Question: In my application I am showing one table layout as shown in this image:

This is my output. In that row is divied ,now I want is to have a vertical division in to 2 halves. Is it possible to have in table layout? Help me please. Thanks in advance.
'''
<?xml version="1.0" encoding="utf-8"?>
<LinearLayout xmlns:android="http://schemas.android.com/apk/res/android"
android:layout_width="wrap_content"
android:layout_height="fill_parent"
android:orientation="vertical" >
<TableLayout
android:id="@+id/tablelayout"
android:layout_width="fill_parent"
android:layout_height="wrap_content"
android:paddingRight="2dip"
android:stretchColumns="4" >
<TableRow>
<TextView
android:layout_width="0dip"
android:layout_height="wrap_content"
android:layout_weight="1"
android:text="Income" >
</TextView>
<TextView
android:layout_width="0dip"
android:layout_height="wrap_content"
android:layout_weight="1"
android:text="Expense" >
</TextView>
</TableRow>
<TableRow
android:layout_width="fill_parent"
android:layout_height="wrap_content" >
<View
android:id="@+id/line1"
android:layout_width="wrap_content"
android:layout_height="1dip"
android:layout_weight="1"
android:background="#FF909090"
android:padding="2dip" />
</TableRow>
<TableRow
android:id="@+id/tablerowhouse"
android:layout_marginTop="30px" >
<TextView
android:id="@+id/text40"
android:layout_width="0dp"
android:layout_height="wrap_content"
android:layout_weight="1"
android:text="Household:" >
</TextView>
<TextView
android:id="@+id/houseinctot"
android:layout_width="0dp"
android:layout_height="wrap_content"
android:layout_weight="1"
android:gravity="right"
android:text="Household:" >
</TextView>
<TextView
android:id="@+id/text41"
android:layout_width="0dp"
android:layout_height="wrap_content"
android:layout_weight="1"
android:text="Household:" >
</TextView>
<TextView
android:id="@+id/houseexptot"
android:layout_width="0dp"
android:layout_height="wrap_content"
android:layout_weight="1"
android:gravity="right"
android:text="Household:" >
</TextView>
</TableRow>
<TableRow
android:layout_width="fill_parent"
android:layout_height="wrap_content" >
<View
android:id="@+id/line1"
android:layout_width="wrap_content"
android:layout_height="1dip"
android:layout_weight="1"
android:background="#FF909090"
android:padding="2dip" />
</TableRow>
<TableRow android:layout_marginTop="30px" >
<TextView
android:id="@+id/text42"
android:layout_width="0dp"
android:layout_height="wrap_content"
android:layout_weight="1"
android:text="Travel:" >
</TextView>
<TextView
android:id="@+id/trlinctot"
android:layout_width="0dp"
android:layout_height="wrap_content"
android:layout_weight="1"
android:gravity="right"
android:text="Travel" >
</TextView>
<TextView
android:id="@+id/text43"
android:layout_width="0dp"
android:layout_height="wrap_content"
android:layout_weight="1"
android:text="Travel:" >
</TextView>
<TextView
android:id="@+id/trlexptot"
android:layout_width="0dp"
android:layout_height="wrap_content"
android:layout_weight="1"
android:gravity="right"
android:text="Travel:" >
</TextView>
</TableRow>
<TableRow
android:layout_width="fill_parent"
android:layout_height="wrap_content" >
<View
android:id="@+id/line1"
android:layout_width="wrap_content"
android:layout_height="1dip"
android:layout_weight="1"
android:background="#FF909090"
android:padding="2dip" />
</TableRow>
<TableRow android:layout_marginTop="30px" >
<TextView
android:id="@+id/text44"
android:layout_width="0dp"
android:layout_height="wrap_content"
android:layout_weight="1"
android:text="Education:" >
</TextView>
<TextView
android:id="@+id/eduinctot"
android:layout_width="0dp"
android:layout_height="wrap_content"
android:layout_weight="1"
android:gravity="right"
android:text="Education" >
</TextView>
<TextView
android:id="@+id/text45"
android:layout_width="0dp"
android:layout_height="wrap_content"
android:layout_weight="1"
android:text="Education:" >
</TextView>
<TextView
android:id="@+id/eduexptot"
android:layout_width="0dp"
android:layout_height="wrap_content"
android:layout_weight="1"
android:gravity="right"
android:text="Education:" >
</TextView>
</TableRow>
<TableRow
android:layout_width="fill_parent"
android:layout_height="wrap_content" >
<View
android:id="@+id/line1"
android:layout_width="wrap_content"
android:layout_height="1dip"
android:layout_weight="1"
android:background="#FF909090"
android:padding="2dip" />
</TableRow>
<TableRow android:layout_marginTop="30px" >
<TextView
android:id="@+id/text46"
android:layout_width="0dp"
android:layout_height="wrap_content"
android:layout_weight="1"
android:text="Group4:" >
</TextView>
<TextView
android:id="@+id/grp4inctot"
android:layout_width="0dp"
android:layout_height="wrap_content"
android:layout_weight="1"
android:gravity="right"
android:text="group4" >
</TextView>
<TextView
android:id="@+id/text47"
android:layout_width="0dp"
android:layout_height="wrap_content"
android:layout_weight="1"
android:text="Group4:" >
</TextView>
<TextView
android:id="@+id/grp4exptot"
android:layout_width="0dp"
android:layout_height="wrap_content"
android:layout_weight="1"
android:gravity="right"
android:text="group4:" >
</TextView>
</TableRow>
<TableRow
android:layout_width="fill_parent"
android:layout_height="wrap_content" >
<View
android:id="@+id/line1"
android:layout_width="wrap_content"
android:layout_height="1dip"
android:layout_weight="1"
android:background="#FF909090"
android:padding="2dip" />
</TableRow>
<TableRow android:layout_marginTop="30px" >
<TextView
android:id="@+id/text48"
android:layout_width="0dp"
android:layout_height="wrap_content"
android:layout_weight="1"
android:text="Group5:" >
</TextView>
<TextView
android:id="@+id/grp5inctot"
android:layout_width="0dp"
android:layout_height="wrap_content"
android:layout_weight="1"
android:gravity="right"
android:text="group5" >
</TextView>
<TextView
android:id="@+id/text49"
android:layout_width="0dp"
android:layout_height="wrap_content"
android:layout_weight="1"
android:text="Group5:" >
</TextView>
<TextView
android:id="@+id/grp5exptot"
android:layout_width="0dp"
android:layout_height="wrap_content"
android:layout_weight="1"
android:gravity="right"
android:text="group5:" >
</TextView>
</TableRow>
<TableRow
android:layout_width="wrap_content"
android:layout_height="wrap_content" >
<View
android:id="@+id/line1"
android:layout_width="wrap_content"
android:layout_height="1dip"
android:layout_weight="1"
android:background="#FF909090"
android:padding="2dip" />
</TableRow>
<TableRow android:layout_marginTop="40px" >
<TextView
android:layout_width="0dp"
android:layout_height="wrap_content"
android:layout_weight="1"
android:text="Total:" >
</TextView>
<TextView
android:id="@+id/totincome"
android:layout_width="0dp"
android:layout_height="wrap_content"
android:layout_weight="1"
android:gravity="right"
android:text="total" >
</TextView>
<TextView
android:layout_width="0dp"
android:layout_height="wrap_content"
android:layout_weight="1"
android:text="Total:" >
</TextView>
<TextView
android:id="@+id/totexpense"
android:layout_width="0dp"
android:layout_height="wrap_content"
android:layout_weight="1"
android:gravity="right"
android:text="total:" >
</TextView>
</TableRow>
<TableRow android:layout_marginTop="40px" >
<TextView
android:layout_width="wrap_content"
android:layout_height="wrap_content"
android:layout_marginLeft="100dp"
android:layout_span="6"
android:text="Balance:" >
</TextView>
<TextView
android:id="@+id/balance"
android:layout_width="wrap_content"
android:layout_height="wrap_content"
android:layout_marginLeft="-150dp"
android:text="balance" >
</TextView>
</TableRow>
</TableLayout>
</LinearLayout>
'''
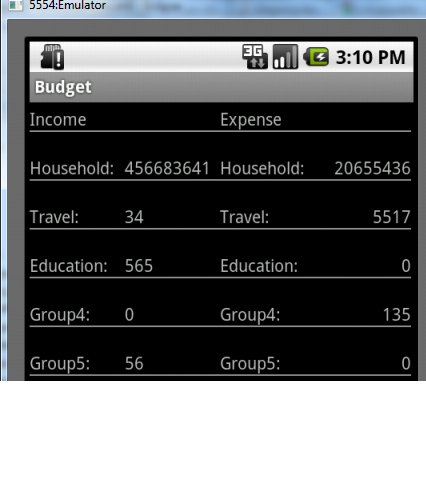
Answer: please try this new layout
'''
<?xml version="1.0" encoding="utf-8"?>
<TableLayout xmlns:android="http://schemas.android.com/apk/res/android"
android:id="@+id/tablelayout"
android:layout_width="fill_parent"
android:layout_height="wrap_content"
android:stretchColumns="*" >
<TableRow android:id="@+id/tablerowhouse" >
<TextView
android:id="@+id/text40"
android:layout_width="0dp"
android:layout_height="wrap_content"
android:layout_weight="1"
android:text="Income" >
</TextView>
<TextView
android:id="@+id/houseinctot"
android:layout_width="0dp"
android:layout_height="wrap_content"
android:layout_marginRight="2dp"
android:layout_weight="1"
android:gravity="right"
android:text="" >
</TextView>
<View
android:layout_width="1dp"
android:layout_height="match_parent"
android:layout_marginLeft="2dp"
android:layout_marginRight="2dp"
android:background="#FF909090" />
<TextView
android:id="@+id/text41"
android:layout_width="0dp"
android:layout_height="wrap_content"
android:layout_weight="1"
android:text="Expense" >
</TextView>
<TextView
android:id="@+id/houseexptot"
android:layout_width="0dp"
android:layout_height="wrap_content"
android:layout_weight="1"
android:gravity="right"
android:text="" >
</TextView>
</TableRow>
<TableRow
android:layout_width="fill_parent"
android:layout_height="wrap_content" >
<View
android:id="@+id/line1"
android:layout_width="wrap_content"
android:layout_height="1dip"
android:layout_weight="1"
android:background="#FF909090"
android:padding="2dip" />
</TableRow>
<TableRow android:id="@+id/tablerowhouse" >
<TextView
android:id="@+id/text40"
android:layout_width="0dp"
android:layout_height="wrap_content"
android:layout_marginTop="20dp"
android:layout_weight="1"
android:text="Household:" >
</TextView>
<TextView
android:id="@+id/houseinctot"
android:layout_width="0dp"
android:layout_height="wrap_content"
android:layout_marginRight="2dp"
android:layout_marginTop="20dp"
android:layout_weight="1"
android:gravity="right"
android:text="Household:" >
</TextView>
<View
android:layout_width="1dp"
android:layout_height="match_parent"
android:layout_marginLeft="2dp"
android:layout_marginRight="2dp"
android:background="#FF909090" />
<TextView
android:id="@+id/text41"
android:layout_width="0dp"
android:layout_height="wrap_content"
android:layout_marginTop="20dp"
android:layout_weight="1"
android:text="Household:" >
</TextView>
<TextView
android:id="@+id/houseexptot"
android:layout_width="0dp"
android:layout_height="wrap_content"
android:layout_marginTop="20dp"
android:layout_weight="1"
android:gravity="right"
android:text="Household:" >
</TextView>
</TableRow>
<TableRow
android:layout_width="fill_parent"
android:layout_height="wrap_content" >
<View
android:id="@+id/line1"
android:layout_width="wrap_content"
android:layout_height="1dip"
android:layout_weight="1"
android:background="#FF909090"
android:padding="2dip" />
</TableRow>
<TableRow>
<TextView
android:id="@+id/text42"
android:layout_width="0dp"
android:layout_height="wrap_content"
android:layout_marginTop="20dp"
android:layout_weight="1"
android:text="Travel:" >
</TextView>
<TextView
android:id="@+id/trlinctot"
android:layout_width="0dp"
android:layout_height="wrap_content"
android:layout_marginRight="2dp"
android:layout_marginTop="20dp"
android:layout_weight="1"
android:gravity="right"
android:text="Travel" >
</TextView>
<View
android:layout_width="1dp"
android:layout_height="match_parent"
android:layout_marginLeft="2dp"
android:layout_marginRight="2dp"
android:background="#FF909090" />
<TextView
android:id="@+id/text43"
android:layout_width="0dp"
android:layout_height="wrap_content"
android:layout_marginTop="20dp"
android:layout_weight="1"
android:text="Travel:" >
</TextView>
<TextView
android:id="@+id/trlexptot"
android:layout_width="0dp"
android:layout_height="wrap_content"
android:layout_marginTop="20dp"
android:layout_weight="1"
android:gravity="right"
android:text="Travel:" >
</TextView>
</TableRow>
<TableRow
android:layout_width="fill_parent"
android:layout_height="wrap_content" >
<View
android:id="@+id/line1"
android:layout_width="wrap_content"
android:layout_height="1dip"
android:layout_weight="1"
android:background="#FF909090"
android:padding="2dip" />
</TableRow>
<TableRow>
<TextView
android:id="@+id/text44"
android:layout_width="0dp"
android:layout_height="wrap_content"
android:layout_marginTop="20dp"
android:layout_weight="1"
android:text="Education:" >
</TextView>
<TextView
android:id="@+id/eduinctot"
android:layout_width="0dp"
android:layout_height="wrap_content"
android:layout_marginRight="2dp"
android:layout_marginTop="20dp"
android:layout_weight="1"
android:gravity="right"
android:text="Education" >
</TextView>
<View
android:layout_width="1dp"
android:layout_height="match_parent"
android:layout_marginLeft="2dp"
android:layout_marginRight="2dp"
android:background="#FF909090" />
<TextView
android:id="@+id/text45"
android:layout_width="0dp"
android:layout_height="wrap_content"
android:layout_marginTop="20dp"
android:layout_weight="1"
android:text="Education:" >
</TextView>
<TextView
android:id="@+id/eduexptot"
android:layout_width="0dp"
android:layout_height="wrap_content"
android:layout_marginTop="20dp"
android:layout_weight="1"
android:gravity="right"
android:text="Education:" >
</TextView>
</TableRow>
<TableRow
android:layout_width="fill_parent"
android:layout_height="wrap_content" >
<View
android:id="@+id/line1"
android:layout_width="wrap_content"
android:layout_height="1dip"
android:layout_weight="1"
android:background="#FF909090"
android:padding="2dip" />
</TableRow>
<TableRow>
<TextView
android:id="@+id/text46"
android:layout_width="0dp"
android:layout_height="wrap_content"
android:layout_marginTop="20dp"
android:layout_weight="1"
android:text="Group4:" >
</TextView>
<TextView
android:id="@+id/grp4inctot"
android:layout_width="0dp"
android:layout_height="wrap_content"
android:layout_marginRight="2dp"
android:layout_marginTop="20dp"
android:layout_weight="1"
android:gravity="right"
android:text="group4" >
</TextView>
<View
android:layout_width="1dp"
android:layout_height="match_parent"
android:layout_marginLeft="2dp"
android:layout_marginRight="2dp"
android:background="#FF909090" />
<TextView
android:id="@+id/text47"
android:layout_width="0dp"
android:layout_height="wrap_content"
android:layout_marginTop="20dp"
android:layout_weight="1"
android:text="Group4:" >
</TextView>
<TextView
android:id="@+id/grp4exptot"
android:layout_width="0dp"
android:layout_height="wrap_content"
android:layout_marginTop="20dp"
android:layout_weight="1"
android:gravity="right"
android:text="group4:" >
</TextView>
</TableRow>
<TableRow
android:layout_width="fill_parent"
android:layout_height="wrap_content" >
<View
android:id="@+id/line1"
android:layout_width="wrap_content"
android:layout_height="1dip"
android:layout_weight="1"
android:background="#FF909090"
android:padding="2dip" />
</TableRow>
<TableRow>
<TextView
android:id="@+id/text48"
android:layout_width="0dp"
android:layout_height="wrap_content"
android:layout_marginTop="20dp"
android:layout_weight="1"
android:text="Group5:" >
</TextView>
<TextView
android:id="@+id/grp5inctot"
android:layout_width="0dp"
android:layout_height="wrap_content"
android:layout_marginRight="2dp"
android:layout_marginTop="20dp"
android:layout_weight="1"
android:gravity="right"
android:text="group5" >
</TextView>
<View
android:layout_width="1dp"
android:layout_height="match_parent"
android:layout_marginLeft="2dp"
android:layout_marginRight="2dp"
android:background="#FF909090" />
<TextView
android:id="@+id/text49"
android:layout_width="0dp"
android:layout_height="wrap_content"
android:layout_marginTop="20dp"
android:layout_weight="1"
android:text="Group5:" >
</TextView>
<TextView
android:id="@+id/grp5exptot"
android:layout_width="0dp"
android:layout_height="wrap_content"
android:layout_marginTop="20dp"
android:layout_weight="1"
android:gravity="right"
android:text="group5:" >
</TextView>
</TableRow>
<TableRow
android:layout_width="fill_parent"
android:layout_height="wrap_content" >
<View
android:id="@+id/line1"
android:layout_width="wrap_content"
android:layout_height="1dip"
android:layout_weight="1"
android:background="#FF909090"
android:padding="2dip" />
</TableRow>
</TableLayout>
'''
this is what i got while testing this